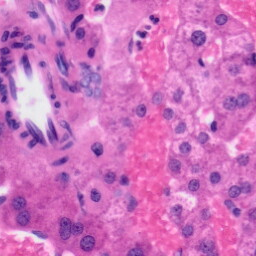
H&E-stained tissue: Liver